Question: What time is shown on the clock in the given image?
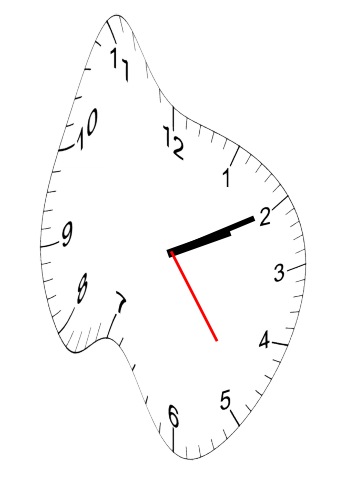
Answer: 02:10:24